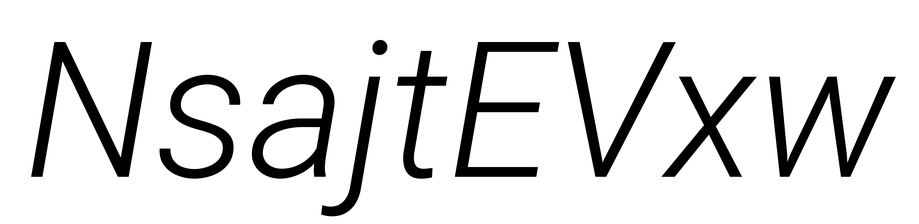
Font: Roboto-Italic_Light_Italic